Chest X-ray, AP view. Patient: 57 years old, sex M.
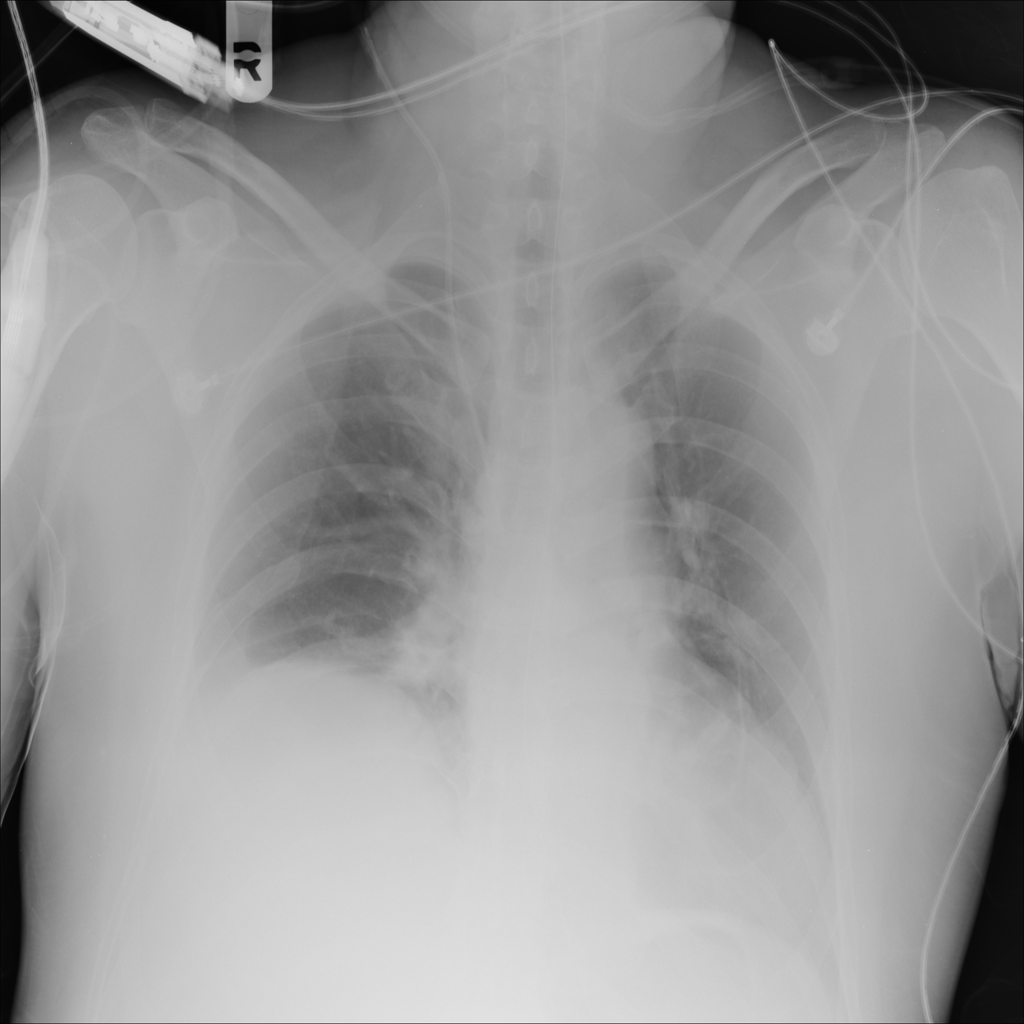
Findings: No Finding